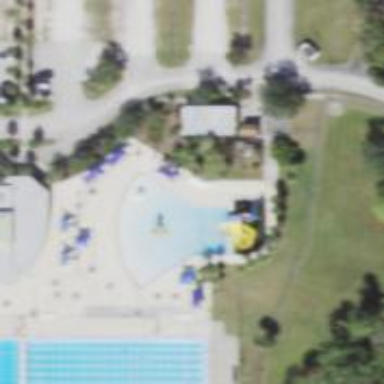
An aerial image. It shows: Water slide attraction.